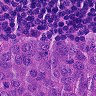
Metastatic tissue present: yes